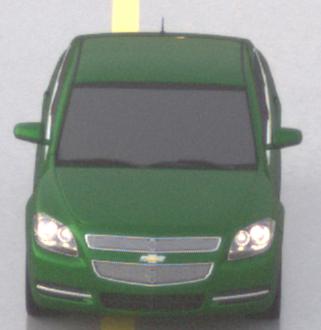
Make: Chevrolet
Model: Malibu 2.4
Detailed model: Malibu
Model produced from: 2012/07
Model produced until: 2014/08
Doors: 4
Color: green
Road condition: wet road
Daytime: sunrise or sunset
Contrast: low contrast